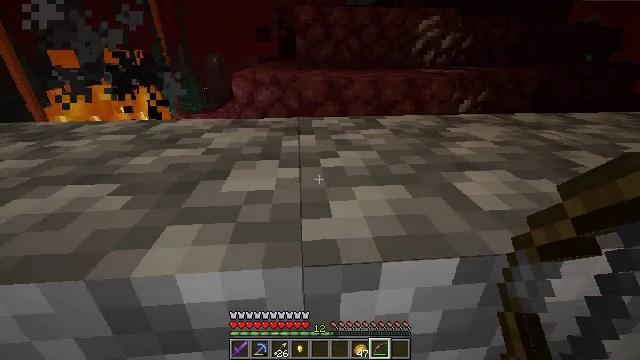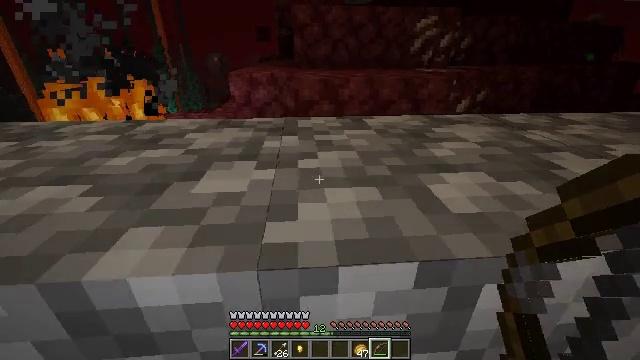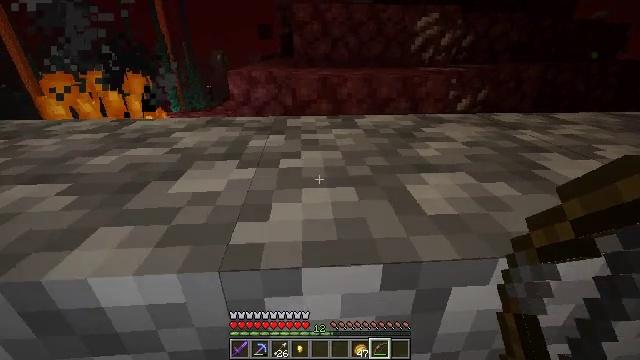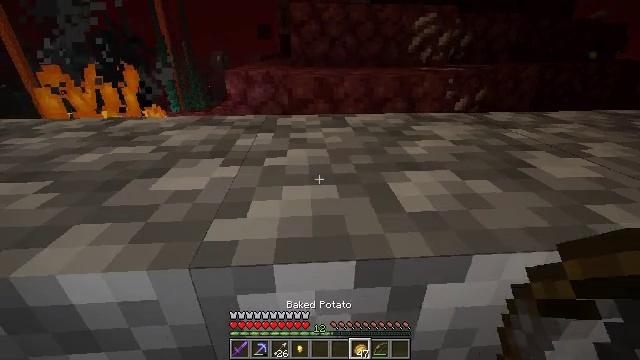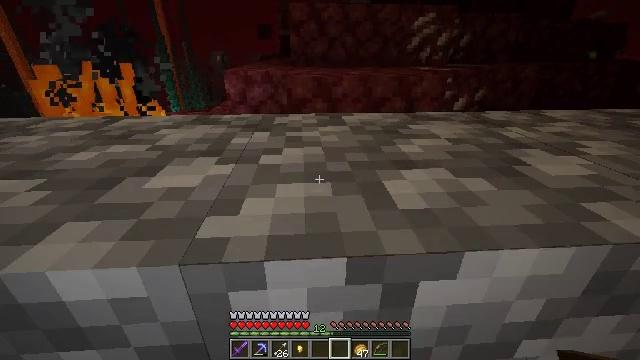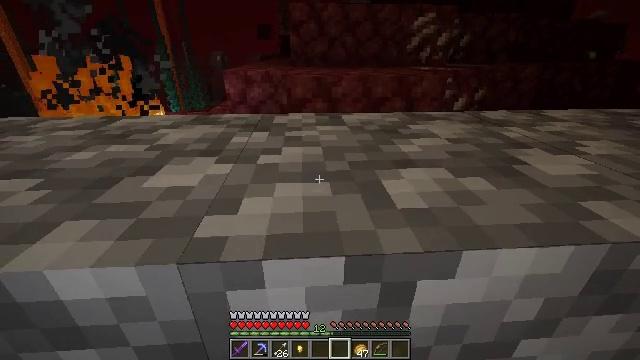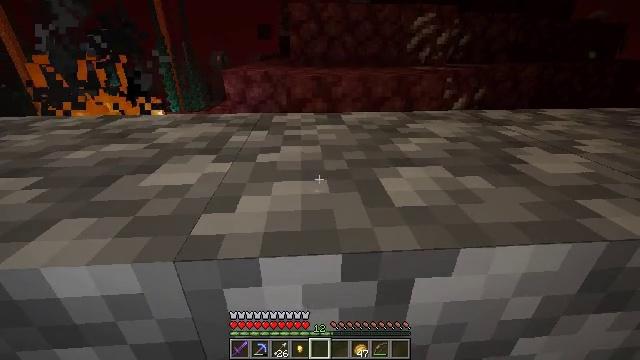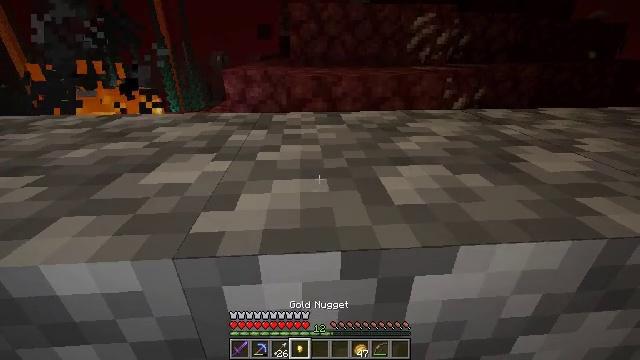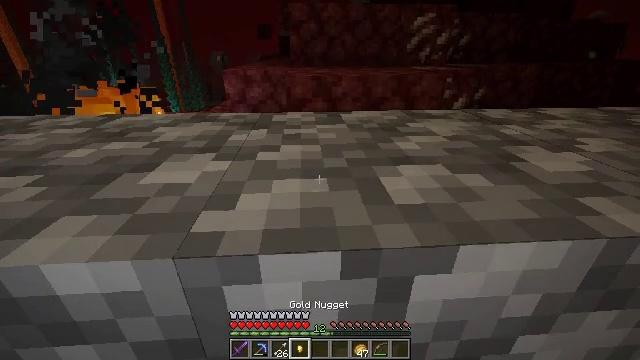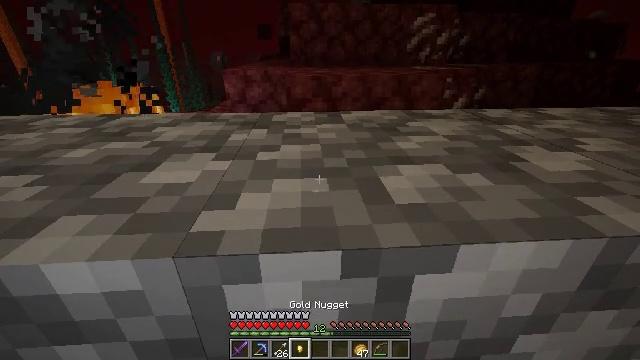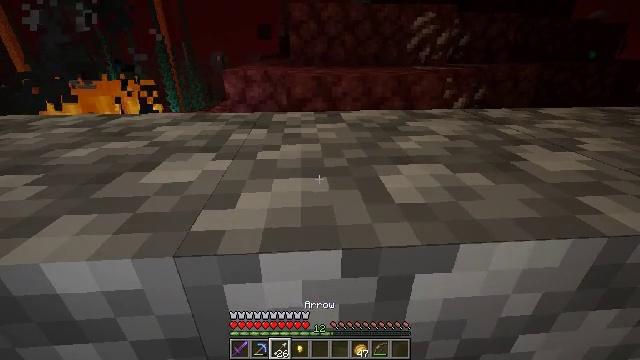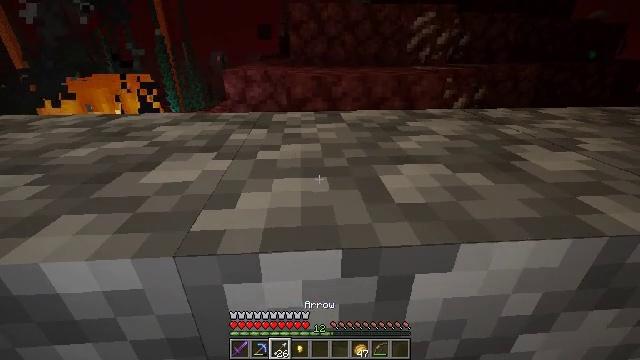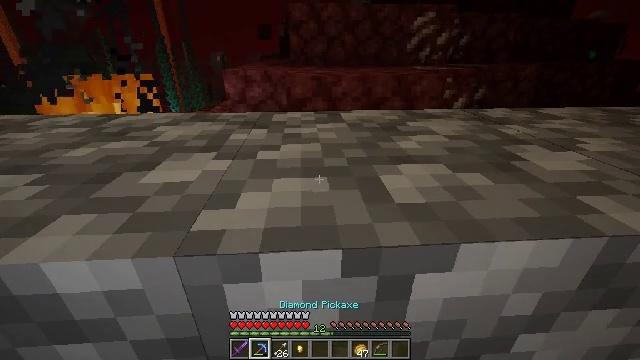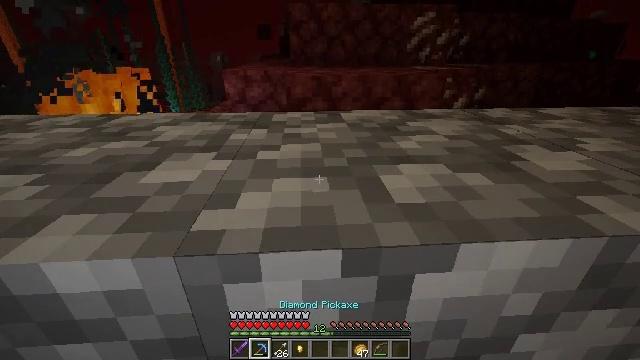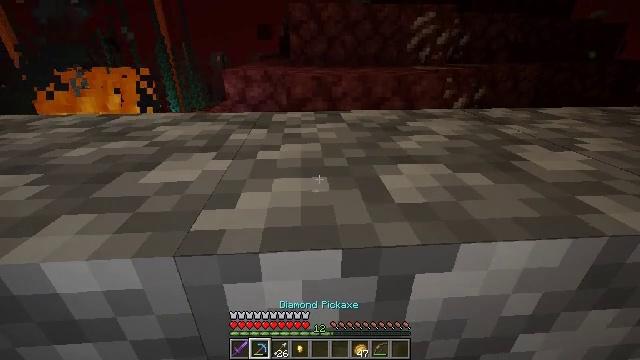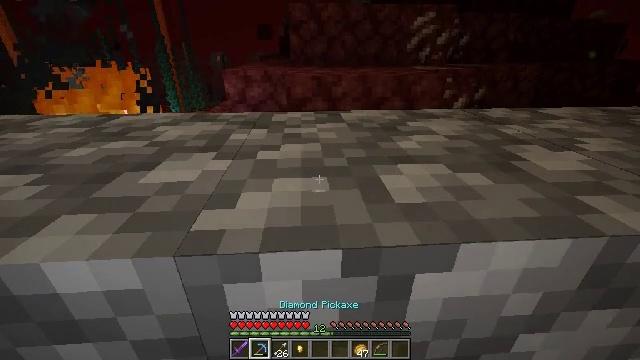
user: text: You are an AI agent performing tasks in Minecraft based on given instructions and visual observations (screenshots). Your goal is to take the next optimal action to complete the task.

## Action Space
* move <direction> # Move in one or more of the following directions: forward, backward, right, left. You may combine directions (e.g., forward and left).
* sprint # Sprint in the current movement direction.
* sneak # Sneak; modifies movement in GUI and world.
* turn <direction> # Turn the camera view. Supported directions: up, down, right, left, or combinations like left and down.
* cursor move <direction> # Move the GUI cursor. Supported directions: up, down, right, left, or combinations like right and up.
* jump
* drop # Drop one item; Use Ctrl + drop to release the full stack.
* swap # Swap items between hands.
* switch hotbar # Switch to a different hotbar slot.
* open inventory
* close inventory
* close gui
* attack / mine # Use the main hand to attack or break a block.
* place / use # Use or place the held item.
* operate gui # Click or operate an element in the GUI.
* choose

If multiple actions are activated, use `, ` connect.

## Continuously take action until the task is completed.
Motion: motion action
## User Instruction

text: Attack the cobblestone slab to gather it.
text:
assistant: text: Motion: move forward and move right, sneak
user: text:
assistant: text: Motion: sneak
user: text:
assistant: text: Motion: sneak
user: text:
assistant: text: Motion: sneak
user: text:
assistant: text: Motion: sneak
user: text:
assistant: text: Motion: sneak
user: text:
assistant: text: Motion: sneak
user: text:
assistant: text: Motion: sneak
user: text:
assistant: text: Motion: sneak
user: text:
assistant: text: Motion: sneak
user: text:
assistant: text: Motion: sneak
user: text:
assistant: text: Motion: sneak
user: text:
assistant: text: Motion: sneak
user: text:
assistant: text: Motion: sneak
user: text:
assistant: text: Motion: sneak
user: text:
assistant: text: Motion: sneak
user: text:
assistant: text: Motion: sneak
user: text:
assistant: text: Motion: sneak, attack / mine
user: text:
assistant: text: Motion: sneak, attack / mine
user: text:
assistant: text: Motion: sneak, attack / mine
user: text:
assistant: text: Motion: sneak, attack / mine
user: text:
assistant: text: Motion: sneak, attack / mine
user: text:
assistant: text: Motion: sneak, attack / mine
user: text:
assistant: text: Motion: sneak
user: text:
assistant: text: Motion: sneak
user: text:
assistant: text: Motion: sneak
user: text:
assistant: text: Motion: sneak